Question: Previously, I have a Google App Engine application (), which is only used to host some static files so far. Inside folder WEB-INF, here are the content
'''
<?xml version="1.0" encoding="utf-8"?>
<!DOCTYPE web-app PUBLIC
"-//Sun Microsystems, Inc.//DTD Web Application 2.3//EN"
"http://java.sun.com/dtd/web-app_2_3.dtd">
<web-app xmlns="http://java.sun.com/xml/ns/javaee" version="2.5">
</web-app>
'''
'''
<?xml version="1.0" encoding="utf-8"?>
<appengine-web-app xmlns="http://appengine.google.com/ns/1.0">
<application>jstock-static</application>
<version>1</version>
</appengine-web-app>
'''
Now, I would like to host some python scripts. Instead of creating another application, I decide to make the scripts re-inside jstock-static application.
I add 2 new files to see whether it works. (They are highlighted in red)

Here is the content of newly added files.
'''
application: jstock-static
version: 1
runtime: python
api_version: 1
handlers:
- url: /.*
script: helloworld.py
'''
I then try to upload it to app engine server using the following command.
> C:\Projects\jstock-static\war>c:ppengine-java-sdk-1.3.2inppcfg.cmd
update .
However, when I make a request through web browser using <URL>, the script is not being executed. Instead, the entire python script was being downloaded.
May I know is there anything I had missed out?
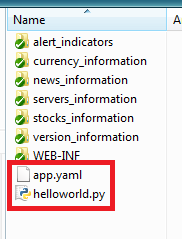
Answer: You can't execute Python code from an application running on the Java runtime (unless you use Jython). Python applications don't go inside a war, and need to be deployed using the appcfg.py script in the Python SDK.